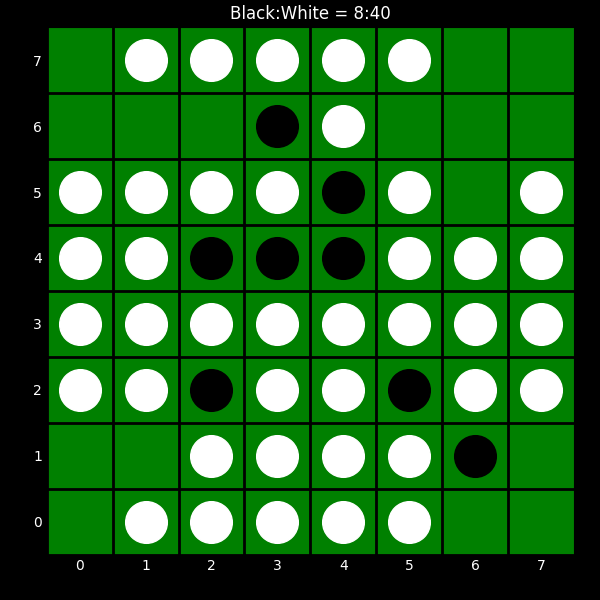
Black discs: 8
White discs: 40